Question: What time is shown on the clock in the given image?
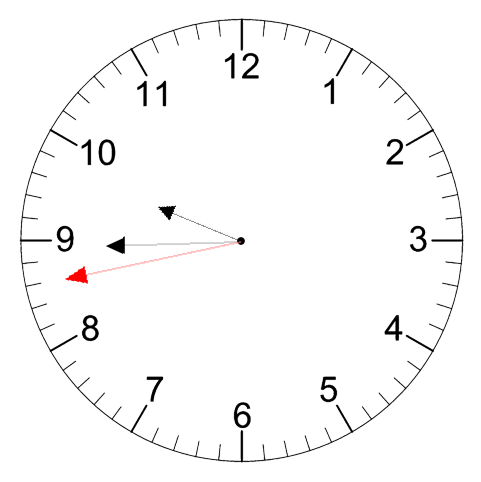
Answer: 09:44:43